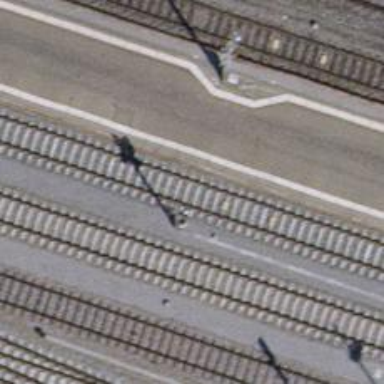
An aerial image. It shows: Railway signal.